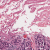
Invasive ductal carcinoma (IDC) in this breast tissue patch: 0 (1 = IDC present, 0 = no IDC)